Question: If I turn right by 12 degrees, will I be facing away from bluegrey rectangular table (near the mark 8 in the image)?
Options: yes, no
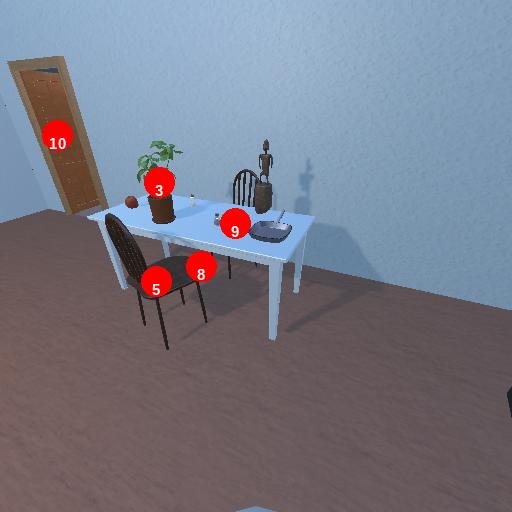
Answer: yes